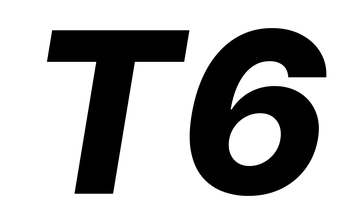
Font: Inter-Italic_ExtraBold_Italic